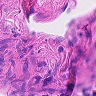
Metastatic tissue present: no